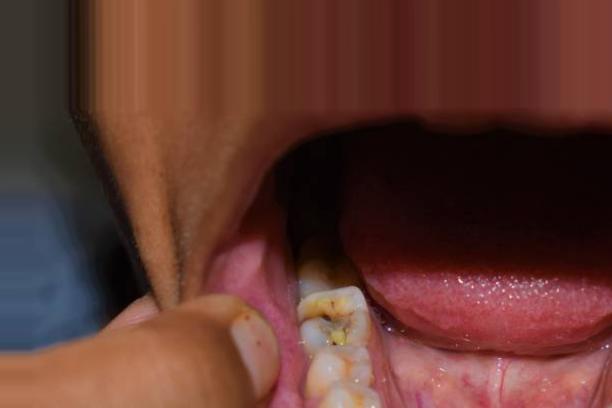
Condition: Caries